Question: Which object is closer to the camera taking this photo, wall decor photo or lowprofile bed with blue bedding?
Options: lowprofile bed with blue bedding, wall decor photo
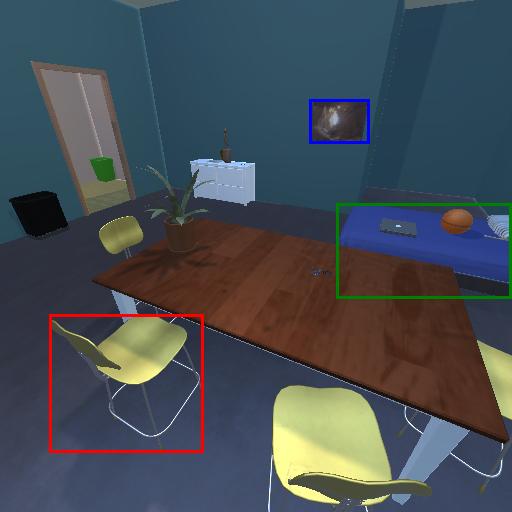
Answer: lowprofile bed with blue bedding